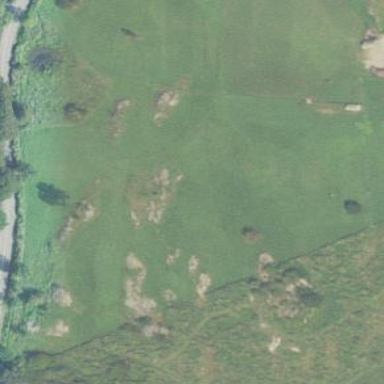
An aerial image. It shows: Paddock within meadow.